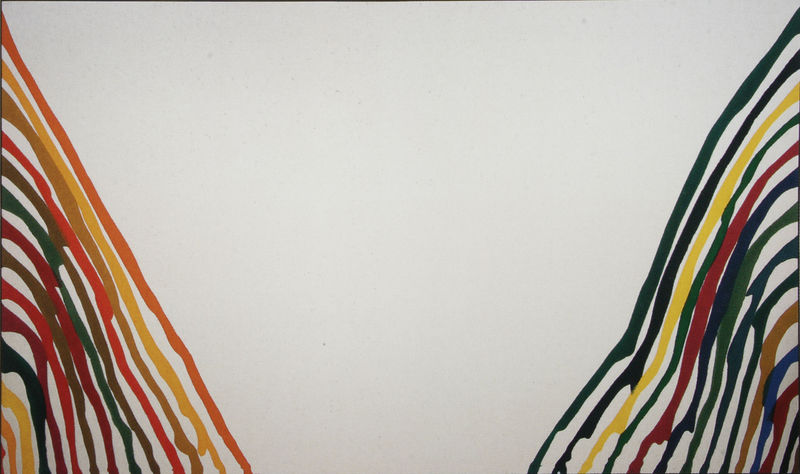
Titel: Beta Kappa
Künstler: Morris Louis
Standort: Washington, D.C.
Institution: The National Gallery of Art
Schlagwörter: blau, weiß, gelb, grün, braun, bunt, orange, schwarz, rot, malerei, bild, abstrakt, farben, modern, lila, linien, symmetrie, streifen, ecken, dreieckig, tropfen, grundfarben, regenbogen, farbtöne, paralel